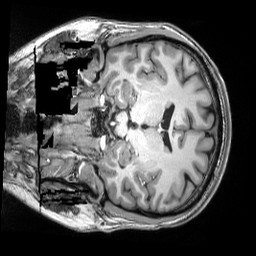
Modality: T1w
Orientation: coronal
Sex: female